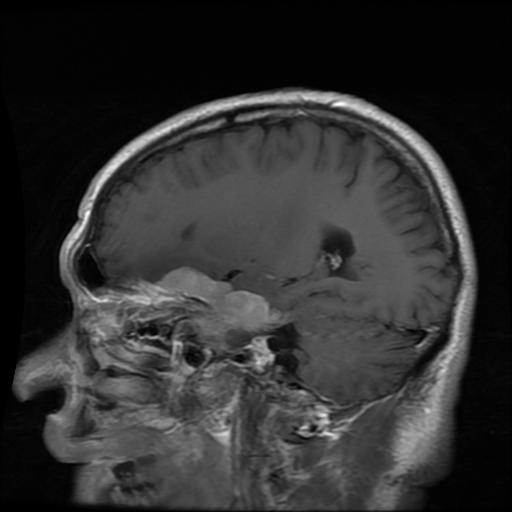
Label: meningioma